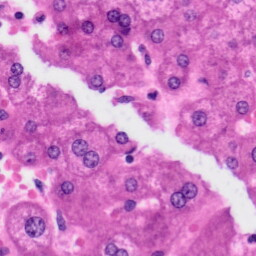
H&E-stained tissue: Liver